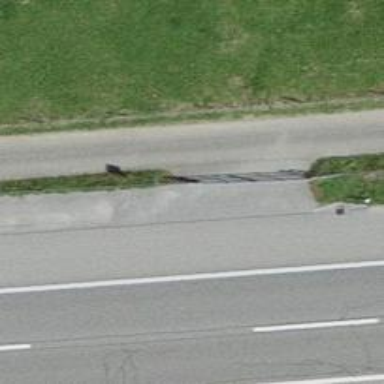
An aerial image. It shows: Gate.